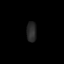
Tissue: prostate
Cell type: Myeloid cells
Senescence score: 0.7328
Nuclear area (px): 202
Mean DAPI intensity: 39.262